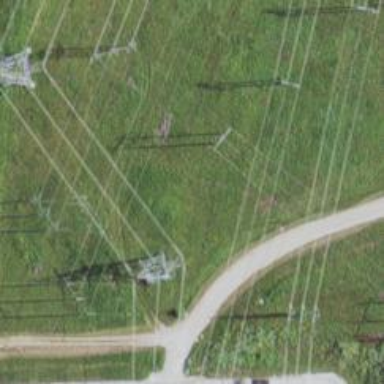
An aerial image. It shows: H-frame designed tower for power lines.